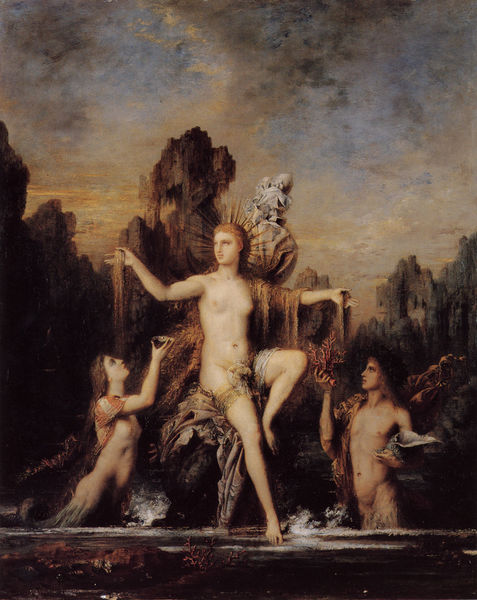
Titel: Vénus sortant de l'onde, Venus entsteigt den Wellen
Künstler: Gustave Moreau
Standort: Jerusalem
Institution: Israel Museum
Schlagwörter: akt, blau, dunkel, felsen, fuß, gemälde, gestein, gruppe, haut, himmel, körper, mann, meer, nackt, schatten, wasser, weiß, wolken, akte, baden, fluss, frauen, gelb, landschaft, menschen, ocker, sand, see, sitzen, ufer, abend, braun, brust, busen, femmes, frau, grau, hell, hintergrund, licht, männer, schwarz, schleier, wolke, beige, symbolismus, arm, arme, falten, gesicht, mensch, stein, steine, öl, spiegelung, zweige, gewässer, schlank, sonne, insel, gewand, haare, kelch, pose, sitzend, tücher, drei, kontrast, krone, perle, wald, wasserfall, brunnen, frucht, statue, beine, schwanz, bein, brüste, welle, wellen, düster, zwei, haltung, berge, fels, gebirge, figuren, thron, jugendstil, weib, weiber, weiblich, homme, tusch, nabel, bauch, nackte, scham, nazarener, becher, bad, schild, strahlen, algen, zweig, oberfläche, schönheit, traum, geben, meerjungfrauen, nixen, reichen, beten, mythologie, göttin, erheben, wappen, heiligenschein, jesus, lac, fabel, mythologisch, mythos, nymphe, nymphen, venus, koralle, königlich, königin, meerjungfrau, muschel, muscheln, schnecke, anbeten, berühren, verehrung, femme, sirene, anbetung, dienerinnen, mythen, ciel, bain, schneckenhaus, tropfen, antikisch, drei frauen, aureole, eau, geburt, montagne, nude, rochers, nue, nympfen, antiquité, strahlenkranz, felslandschaft, strumpfband, heiligenkranz, fischschwanz, weiblicher akt, sacre, sainte, korallen, tempete, darbietung, saint, meeresgöttin, nus, déesse, seetang, stahlen, gewad, trois, la reine, rieseln, meermann, tang, nues, roche, meermenschen, nimbe, nu, flandschaft, numphe, 3 figuren, drei akte, aaakt, roches, banede, fels himmel, 3, wassergöttin, badenixen, roques